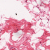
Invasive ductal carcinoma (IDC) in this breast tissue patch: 0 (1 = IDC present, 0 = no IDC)